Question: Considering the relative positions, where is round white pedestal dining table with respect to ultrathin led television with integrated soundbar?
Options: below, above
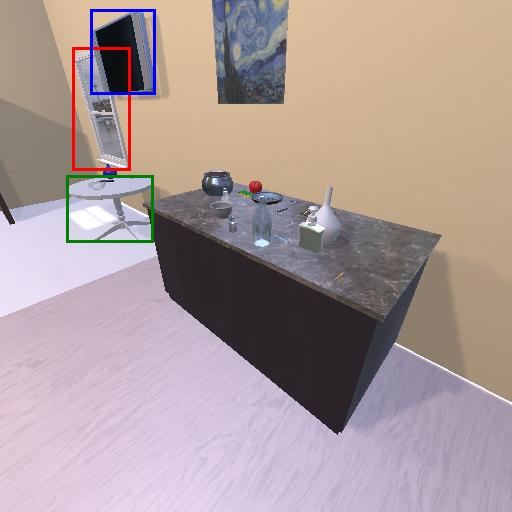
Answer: below